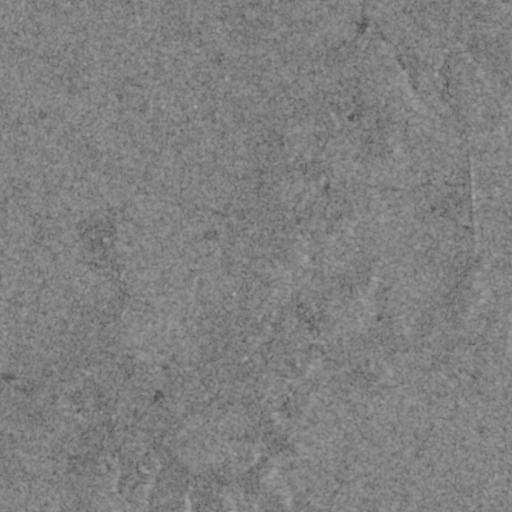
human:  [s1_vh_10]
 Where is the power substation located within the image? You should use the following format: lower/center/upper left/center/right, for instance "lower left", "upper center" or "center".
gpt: The power substation is located in the upper right of the image.
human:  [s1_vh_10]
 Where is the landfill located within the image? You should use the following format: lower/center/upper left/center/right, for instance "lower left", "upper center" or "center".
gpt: There is no landfill in the image.

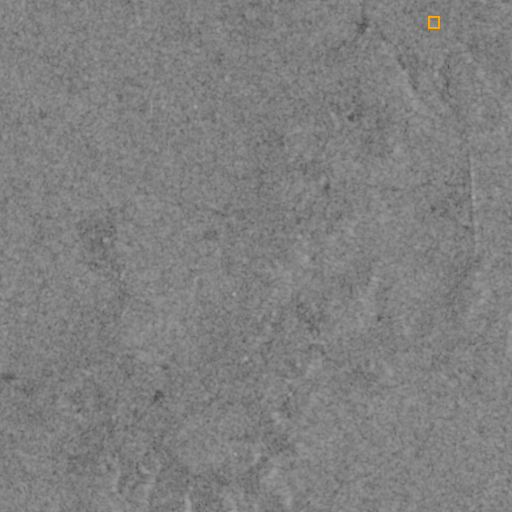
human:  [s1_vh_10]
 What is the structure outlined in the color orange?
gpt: The structure outlined in orange is a power substation.
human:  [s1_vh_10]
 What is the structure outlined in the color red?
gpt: There is no red outline.